Question: The text on my webpage has the following awkward spacing problem:

It is in asp.net. I have tried the following:
'''
.optionClosed
{
font-size: large;
font-weight:bold;
color:#004C7E;
}
'''
'''
<table border="0px" width="50%" style="float:left; display:inline-table;" >
<tr id="optCloseMessage" runat="server" align="justify" style="display:none;">
<td>
<span class="optionClosed"> An option has already been selected for this month. If you would like to make further changes to your account, please cancel your pending option</span>
</td>
</tr>
</table>
'''
I have also tried replacing '<span>' with a '<p>' tag and also not including any tags and just using '<td class="optionClosed">'
Is there a way to get rid of the spacing problem or some insight into what I am setting up incorrectly? Thanks.
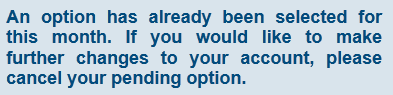
Answer: 'align="justify"' ... take that out.